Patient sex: F
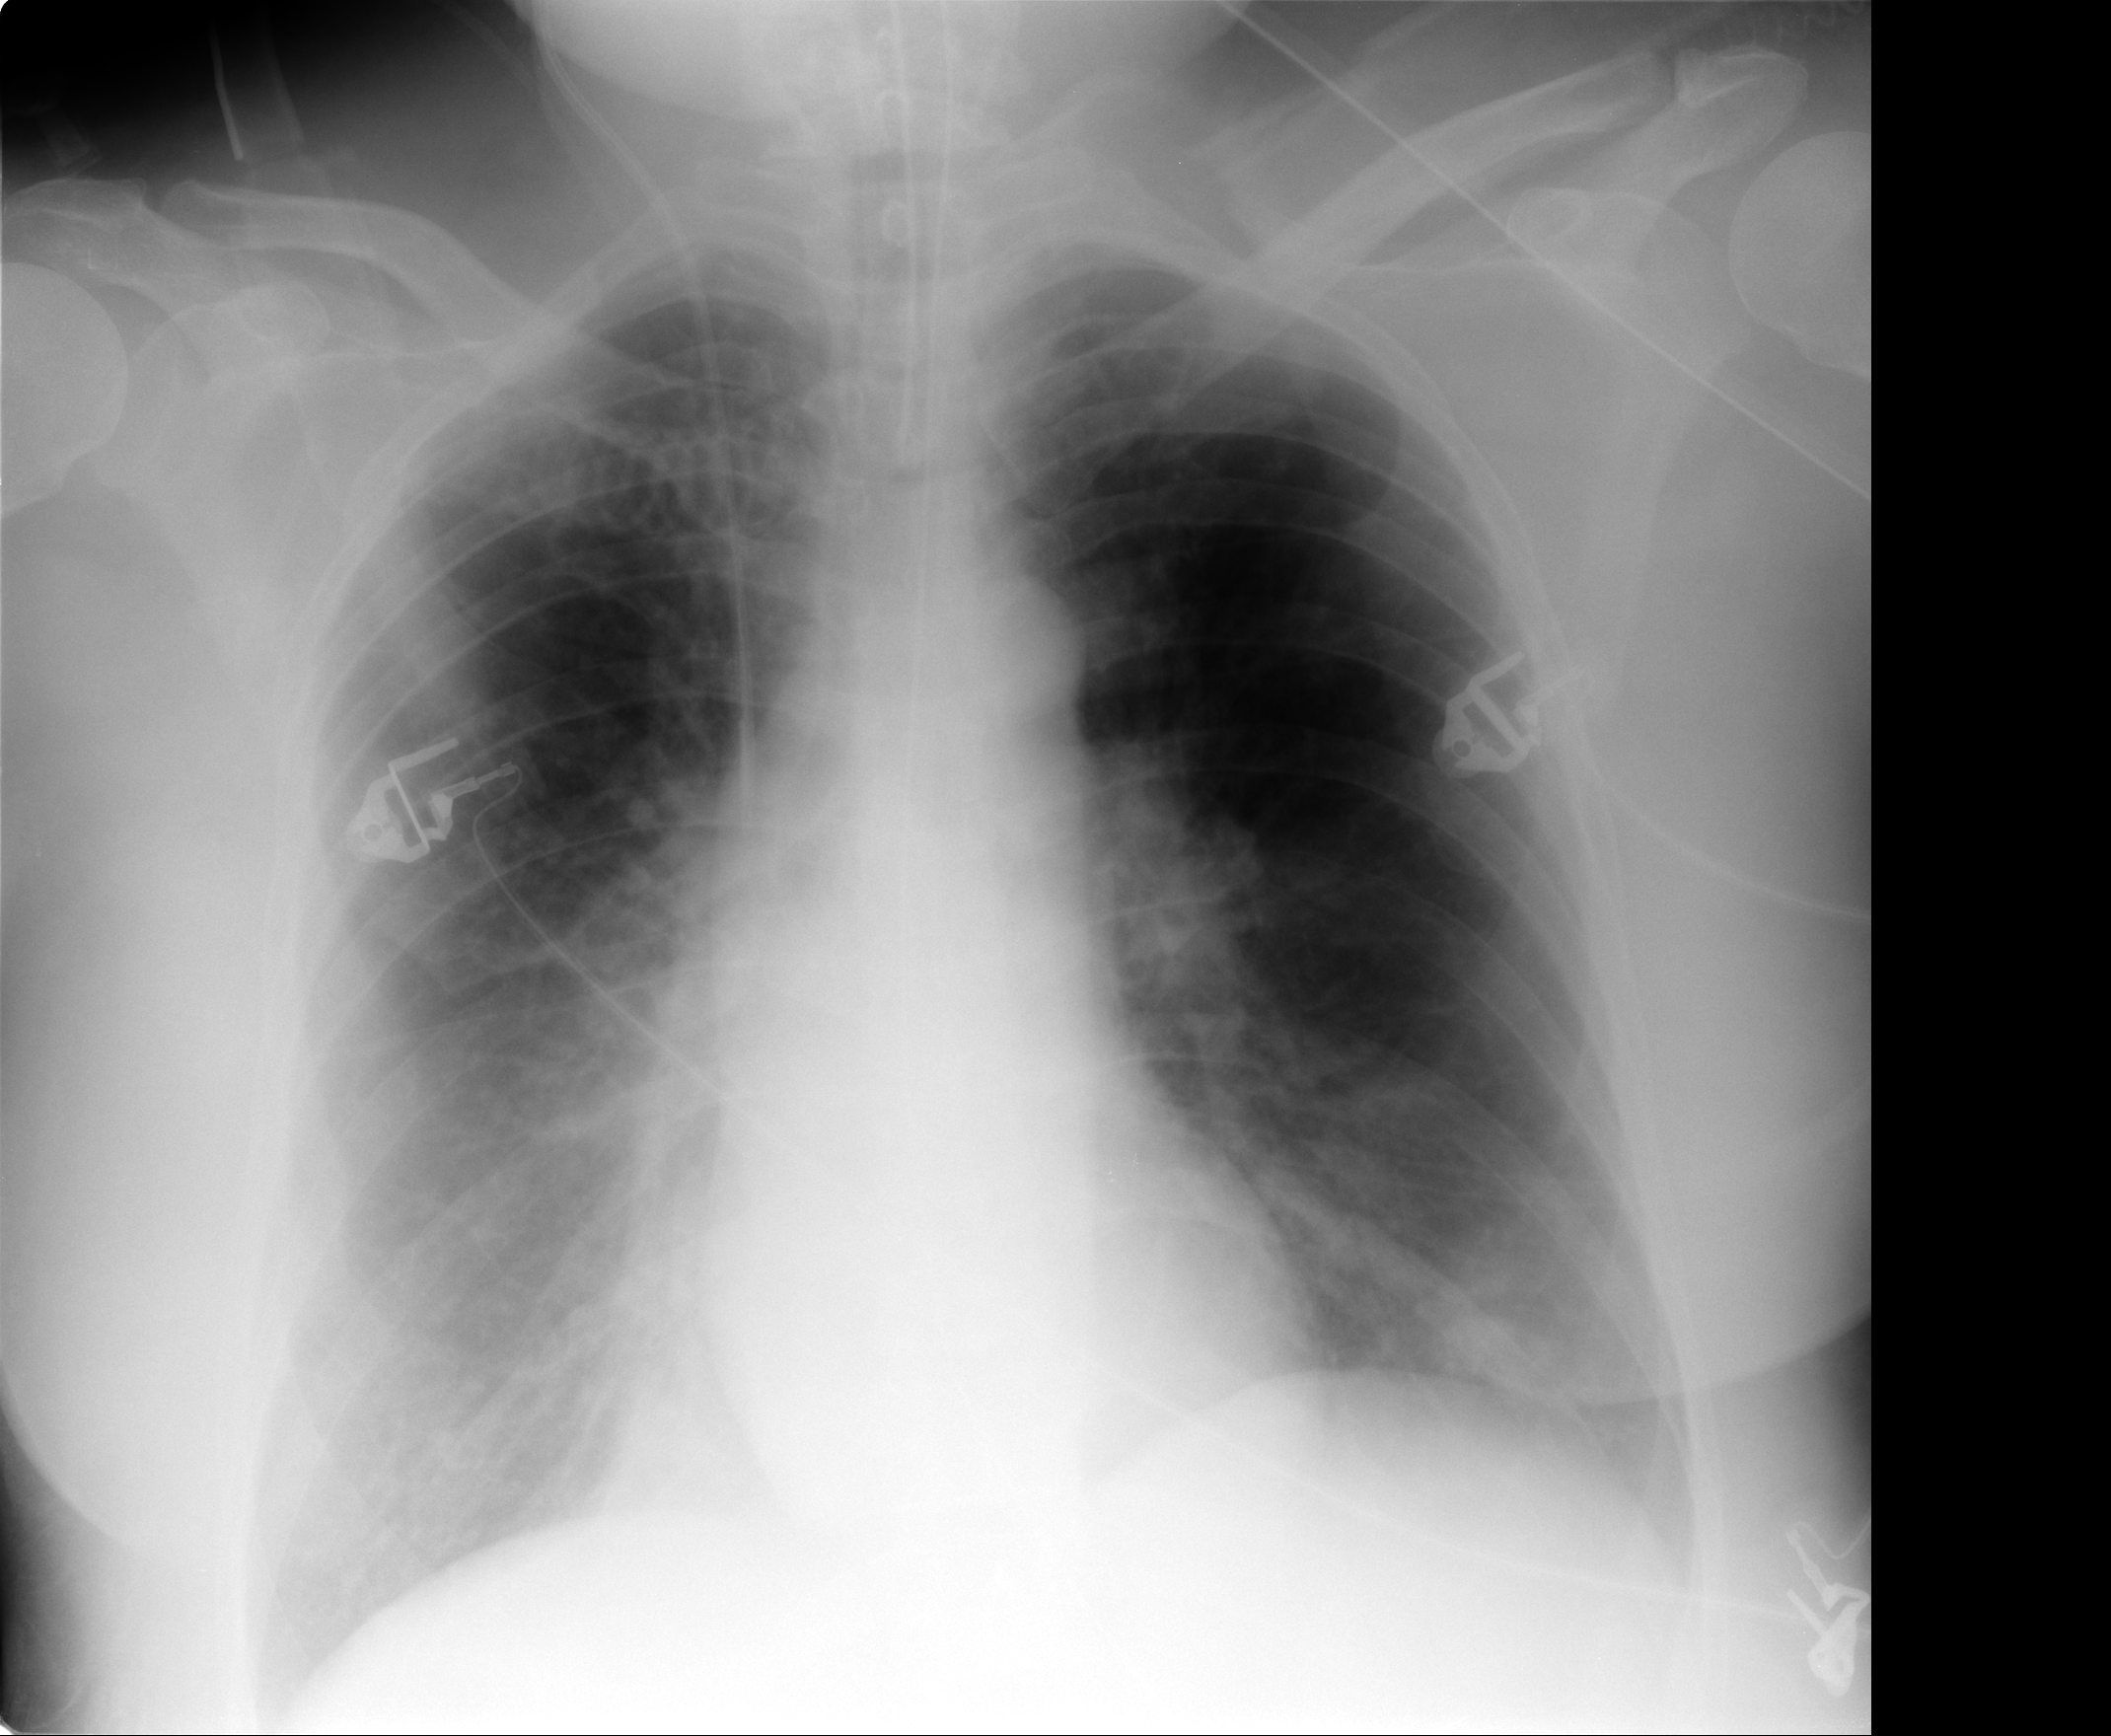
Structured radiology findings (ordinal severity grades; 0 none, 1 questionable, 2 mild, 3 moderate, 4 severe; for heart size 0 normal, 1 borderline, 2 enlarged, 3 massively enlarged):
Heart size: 0
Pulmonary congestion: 1
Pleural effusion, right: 0
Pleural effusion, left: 0
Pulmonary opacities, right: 2
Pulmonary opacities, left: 0
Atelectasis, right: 2
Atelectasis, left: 2